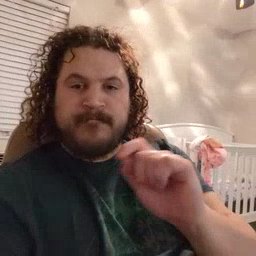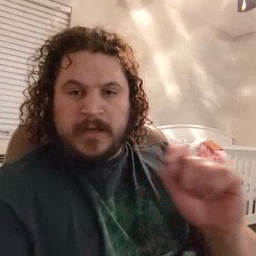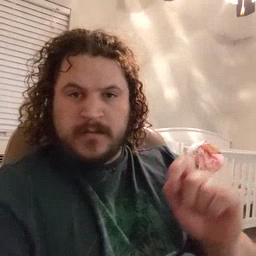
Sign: pen